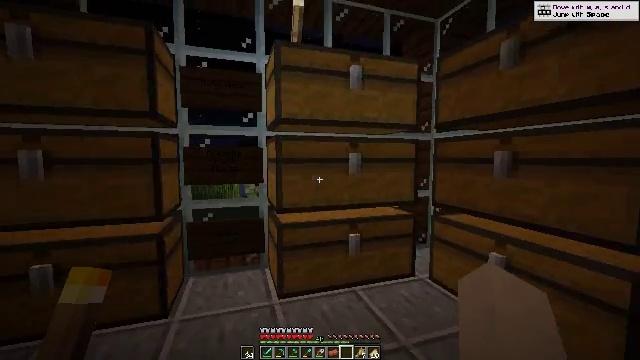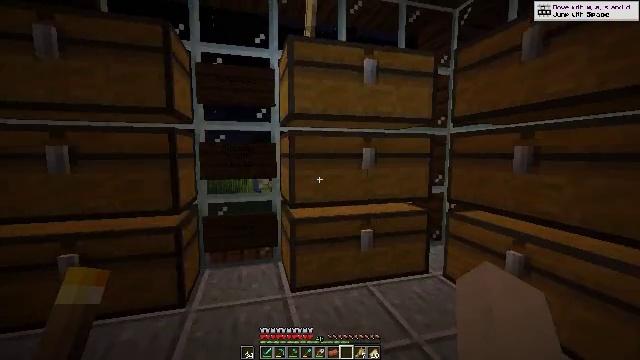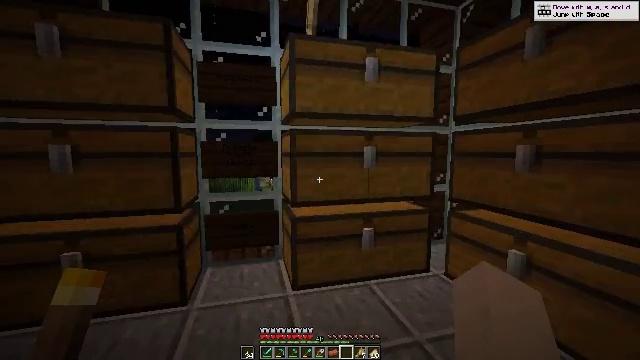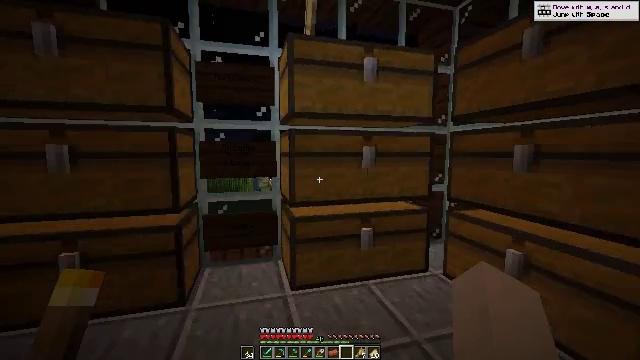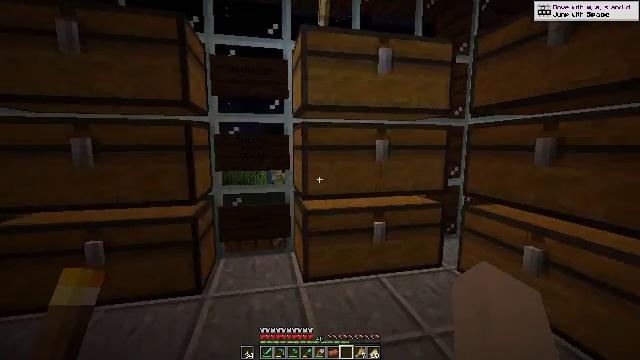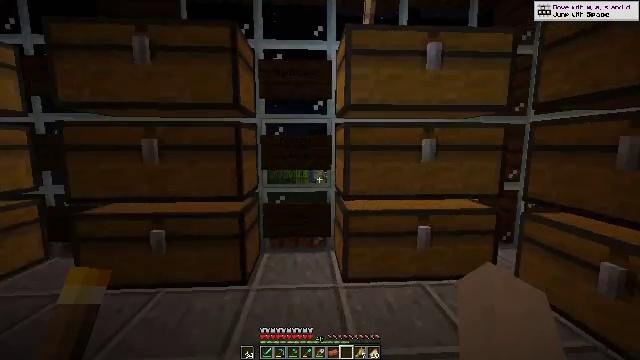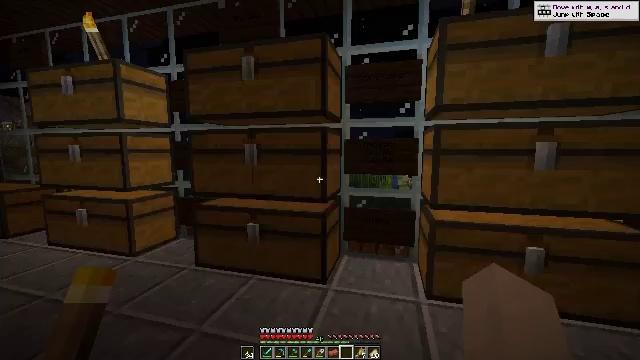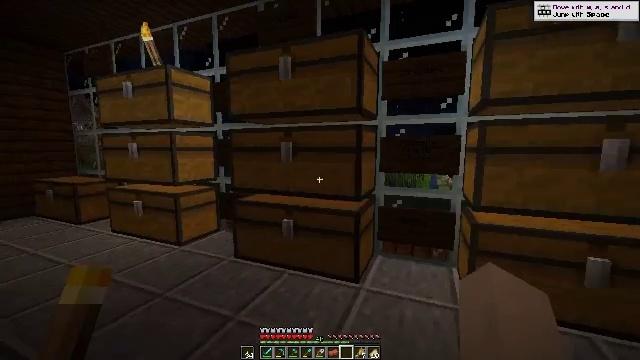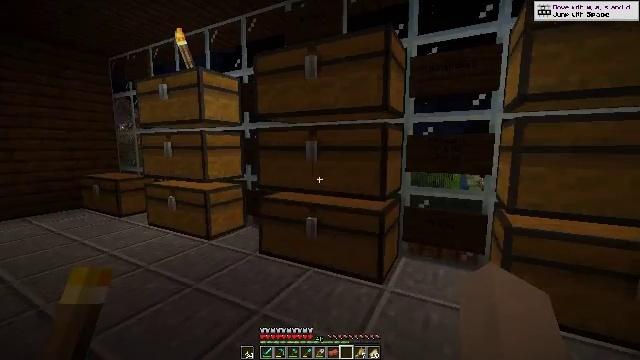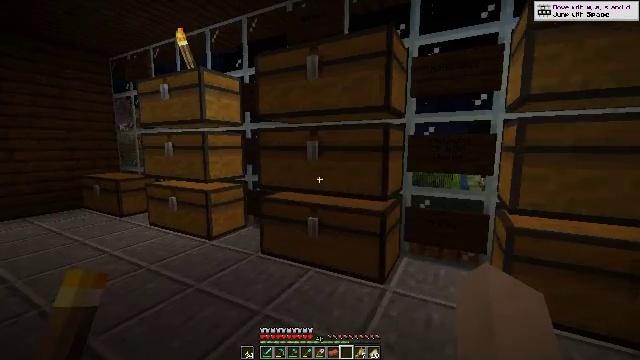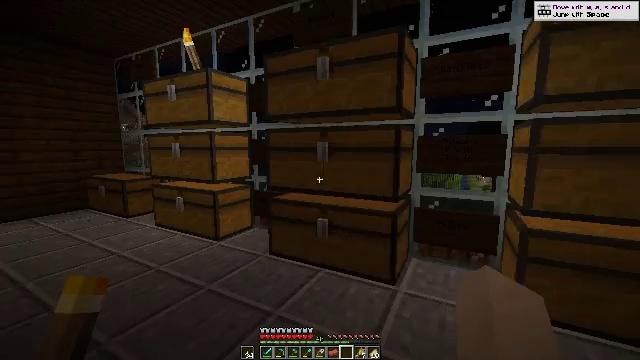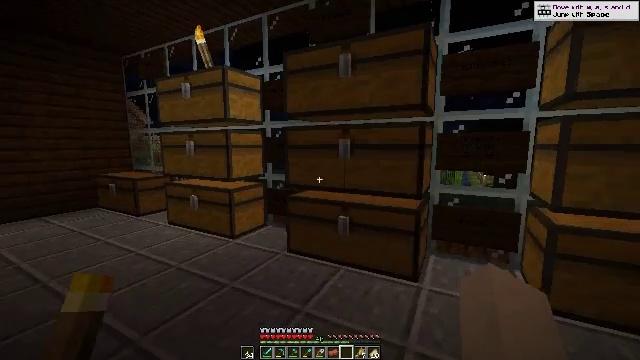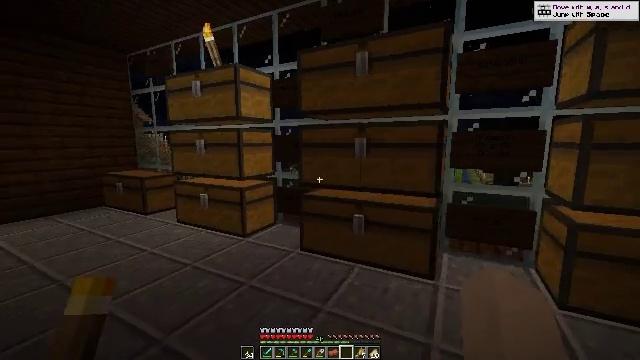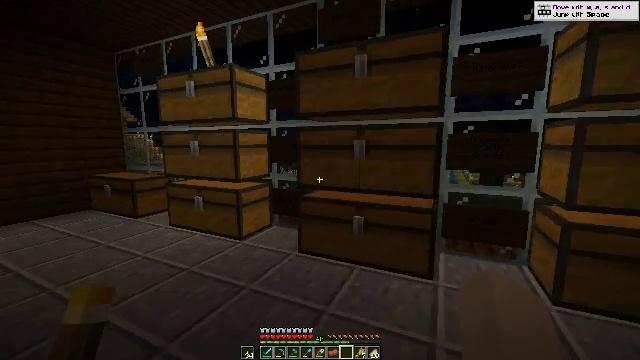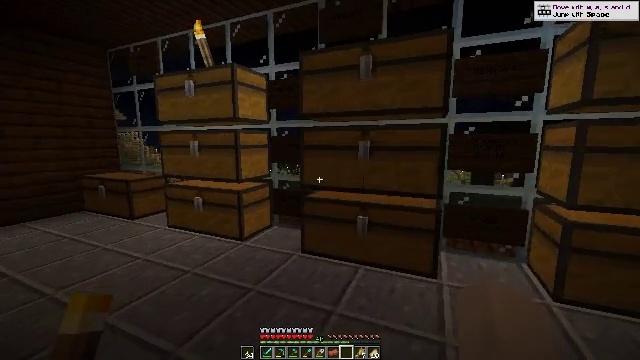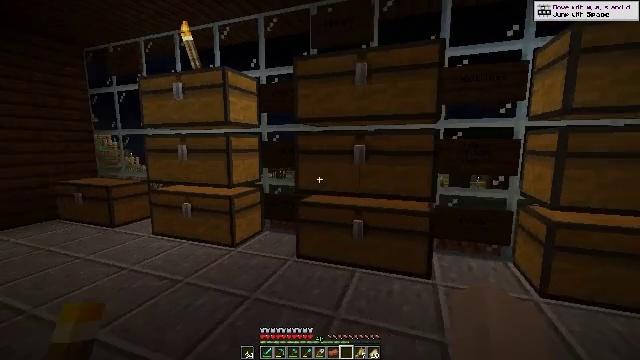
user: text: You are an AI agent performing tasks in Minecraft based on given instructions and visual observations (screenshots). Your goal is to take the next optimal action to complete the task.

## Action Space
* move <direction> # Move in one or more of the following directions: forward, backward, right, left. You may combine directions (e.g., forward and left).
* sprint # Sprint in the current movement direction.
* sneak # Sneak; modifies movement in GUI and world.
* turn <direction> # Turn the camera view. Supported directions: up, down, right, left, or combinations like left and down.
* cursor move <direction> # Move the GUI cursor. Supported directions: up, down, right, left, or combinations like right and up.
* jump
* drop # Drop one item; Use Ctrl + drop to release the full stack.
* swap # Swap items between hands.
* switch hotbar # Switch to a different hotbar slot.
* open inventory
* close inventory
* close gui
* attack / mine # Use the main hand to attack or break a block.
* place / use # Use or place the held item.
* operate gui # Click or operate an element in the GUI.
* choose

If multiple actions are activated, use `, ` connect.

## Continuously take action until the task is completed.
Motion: motion action
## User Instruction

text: With iron ingot, craft iron nugget.
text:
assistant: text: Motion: turn left and down
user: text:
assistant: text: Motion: no_op
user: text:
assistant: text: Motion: no_op
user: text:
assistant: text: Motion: turn left and down
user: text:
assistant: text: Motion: turn left
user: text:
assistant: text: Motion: turn left
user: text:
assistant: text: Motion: turn left
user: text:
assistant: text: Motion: turn left
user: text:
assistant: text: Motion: move left
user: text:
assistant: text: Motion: move left
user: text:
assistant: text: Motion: move left
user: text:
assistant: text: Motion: move left
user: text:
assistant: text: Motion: move left, turn right
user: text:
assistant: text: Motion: move left, turn right
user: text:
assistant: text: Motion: move left, turn right
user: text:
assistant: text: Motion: turn right
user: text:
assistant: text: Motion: turn right
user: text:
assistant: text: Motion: turn right and down
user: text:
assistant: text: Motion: turn right and down
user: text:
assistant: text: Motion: no_op
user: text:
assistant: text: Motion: no_op
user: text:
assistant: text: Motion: no_op
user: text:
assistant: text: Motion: no_op
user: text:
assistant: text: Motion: no_op
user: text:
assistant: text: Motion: no_op
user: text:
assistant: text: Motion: turn right
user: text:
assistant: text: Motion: turn right
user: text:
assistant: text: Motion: no_op
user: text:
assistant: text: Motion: no_op
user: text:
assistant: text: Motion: no_op